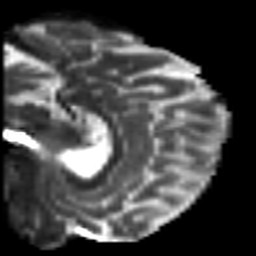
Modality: T2w
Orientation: sagittal
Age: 48
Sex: male
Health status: healthy
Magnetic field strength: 3 T
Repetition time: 7 s
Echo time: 0.0926 s